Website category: university
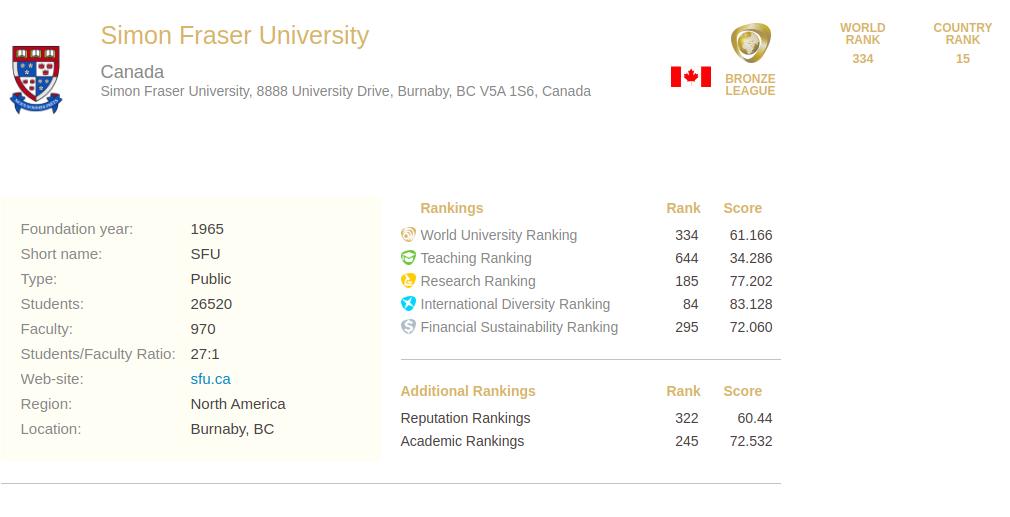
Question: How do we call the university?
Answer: Simon Fraser University

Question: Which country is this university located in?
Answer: Canada

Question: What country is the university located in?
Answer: Canada

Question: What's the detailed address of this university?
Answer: Simon Fraser University, 8888 University Drive, Burnaby, BC V5A 1S6, Canada

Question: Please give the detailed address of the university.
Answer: Simon Fraser University, 8888 University Drive, Burnaby, BC V5A 1S6, Canada

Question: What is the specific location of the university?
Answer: Simon Fraser University, 8888 University Drive, Burnaby, BC V5A 1S6, Canada

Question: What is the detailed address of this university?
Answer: Simon Fraser University, 8888 University Drive, Burnaby, BC V5A 1S6, Canada

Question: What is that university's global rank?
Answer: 334

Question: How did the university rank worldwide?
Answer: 334

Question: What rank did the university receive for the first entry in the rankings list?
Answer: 334

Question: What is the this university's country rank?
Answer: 15

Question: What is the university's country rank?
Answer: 15

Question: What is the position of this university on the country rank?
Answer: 15

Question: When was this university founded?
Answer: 1965

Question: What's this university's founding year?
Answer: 1965

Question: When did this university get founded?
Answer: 1965

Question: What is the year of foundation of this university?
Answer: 1965

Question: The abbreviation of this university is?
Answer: SFU

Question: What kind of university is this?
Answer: Public

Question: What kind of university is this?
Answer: Public

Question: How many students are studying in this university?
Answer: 26520

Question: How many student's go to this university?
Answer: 26520

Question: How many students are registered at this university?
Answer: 26520

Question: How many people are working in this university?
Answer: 970

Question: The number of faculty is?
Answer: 970

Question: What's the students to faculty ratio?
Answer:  27 : 1

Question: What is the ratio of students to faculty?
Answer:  27 : 1

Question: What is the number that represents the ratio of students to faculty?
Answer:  27 : 1

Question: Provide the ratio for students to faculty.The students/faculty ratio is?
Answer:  27 : 1

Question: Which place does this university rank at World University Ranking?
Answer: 334

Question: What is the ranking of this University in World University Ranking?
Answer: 334

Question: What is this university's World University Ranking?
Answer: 334

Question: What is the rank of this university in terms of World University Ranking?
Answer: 334

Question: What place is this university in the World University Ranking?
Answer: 334

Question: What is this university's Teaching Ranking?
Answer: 644

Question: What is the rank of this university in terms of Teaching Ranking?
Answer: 644

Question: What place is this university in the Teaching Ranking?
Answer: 644

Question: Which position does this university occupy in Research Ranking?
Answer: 185

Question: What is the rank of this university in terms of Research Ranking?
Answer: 185

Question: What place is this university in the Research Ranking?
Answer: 185

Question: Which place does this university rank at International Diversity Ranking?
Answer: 84

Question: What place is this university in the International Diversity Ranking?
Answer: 84

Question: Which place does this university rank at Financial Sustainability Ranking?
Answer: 295

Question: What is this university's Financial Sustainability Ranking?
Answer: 295

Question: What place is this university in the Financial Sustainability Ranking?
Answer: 295

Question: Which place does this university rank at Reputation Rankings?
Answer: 322

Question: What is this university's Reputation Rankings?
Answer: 322

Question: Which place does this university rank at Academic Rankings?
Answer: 245

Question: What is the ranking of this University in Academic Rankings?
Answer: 245

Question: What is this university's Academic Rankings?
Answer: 245

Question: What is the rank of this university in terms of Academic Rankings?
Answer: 245

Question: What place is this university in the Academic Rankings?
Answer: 245

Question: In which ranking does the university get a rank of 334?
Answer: World University Ranking

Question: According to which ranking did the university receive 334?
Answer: World University Ranking

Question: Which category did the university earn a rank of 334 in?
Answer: World University Ranking

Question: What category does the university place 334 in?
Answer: World University Ranking

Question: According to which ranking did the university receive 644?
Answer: Teaching Ranking

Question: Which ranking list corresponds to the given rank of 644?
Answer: Teaching Ranking

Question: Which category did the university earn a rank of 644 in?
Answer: Teaching Ranking

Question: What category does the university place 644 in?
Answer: Teaching Ranking

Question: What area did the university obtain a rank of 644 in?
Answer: Teaching Ranking

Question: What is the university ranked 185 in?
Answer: Research Ranking

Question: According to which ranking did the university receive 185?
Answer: Research Ranking

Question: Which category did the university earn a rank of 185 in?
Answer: Research Ranking